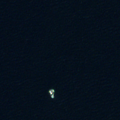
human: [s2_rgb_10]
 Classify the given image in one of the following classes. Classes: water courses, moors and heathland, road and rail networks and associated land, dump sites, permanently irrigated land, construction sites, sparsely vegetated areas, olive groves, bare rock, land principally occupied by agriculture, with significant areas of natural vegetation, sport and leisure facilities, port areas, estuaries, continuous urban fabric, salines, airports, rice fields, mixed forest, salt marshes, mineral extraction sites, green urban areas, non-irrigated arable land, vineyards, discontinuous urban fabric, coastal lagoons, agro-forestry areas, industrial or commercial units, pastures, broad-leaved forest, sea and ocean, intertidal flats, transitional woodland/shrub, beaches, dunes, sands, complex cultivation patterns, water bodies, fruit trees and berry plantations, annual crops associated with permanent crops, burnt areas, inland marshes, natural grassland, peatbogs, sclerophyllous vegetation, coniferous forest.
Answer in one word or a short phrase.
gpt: sea and ocean